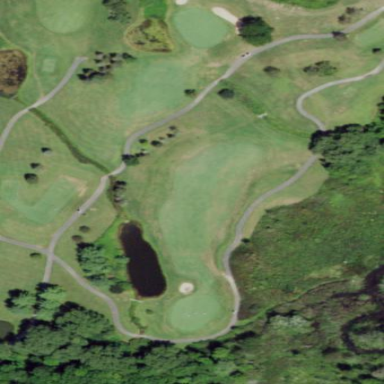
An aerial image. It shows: Golf fairway in the image.